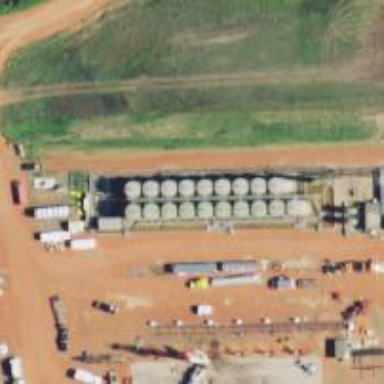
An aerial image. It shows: Storage tank that is man-made.